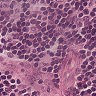
Metastatic tissue present: no